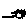
Label: sun